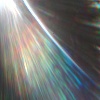
Label: sunburn